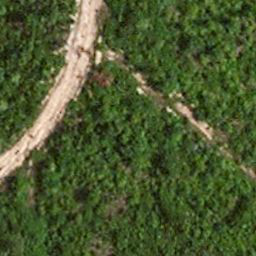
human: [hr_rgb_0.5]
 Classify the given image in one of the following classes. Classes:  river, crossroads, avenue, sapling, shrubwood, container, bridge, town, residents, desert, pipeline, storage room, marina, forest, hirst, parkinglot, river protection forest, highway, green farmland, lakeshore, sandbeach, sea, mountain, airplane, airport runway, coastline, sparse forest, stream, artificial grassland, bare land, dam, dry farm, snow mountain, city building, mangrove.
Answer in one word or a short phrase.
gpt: avenue